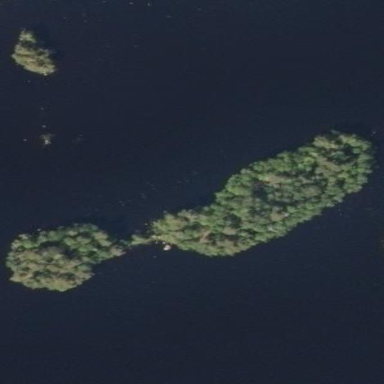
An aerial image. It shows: Islet.